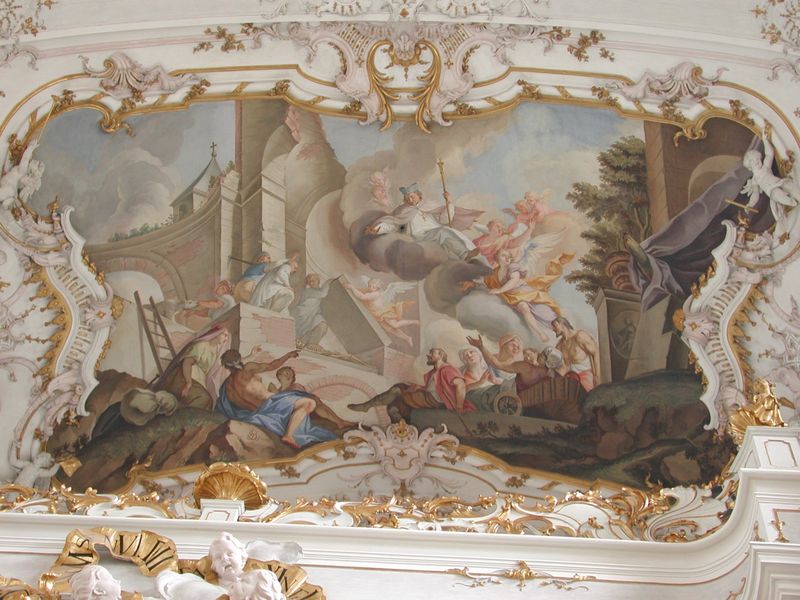
Titel: Fresken der Stiftskirche Dießen am Ammersee
Künstler: Johann Georg Bergmüller
Standort: Dießen am Ammersee, St. Mariä Himmelfahrt (EU - D - Bayern)
Schlagwörter: baum, blau, gemälde, himmel, mann, weiß, wolken, bäume, grün, menschen, frau, marmor, szene, gebäude, rot, wolke, malerei, architektur, barock, brücke, kirche, gold, decke, rokoko, rosa, karren, engel, ranken, hellblau, wagen, leiter, stuck, ruine, kreuz, dom, priester, deckengemälde, fresko, putten, bau, baustelle, rocaille, prieter, engel himmel, rocille